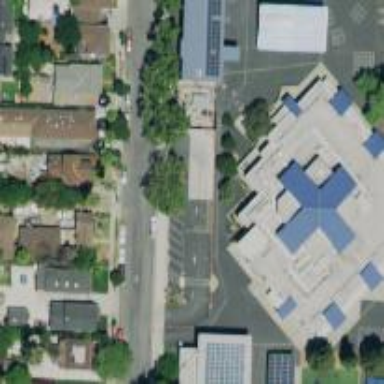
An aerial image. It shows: School building.